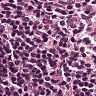
Metastatic tissue present: no